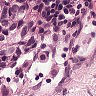
Metastatic tissue present: yes